Question: I need to create a matrix where I have points in a 0-1 range simulating a xor gate like in the picture bu points should exist in upper left and bottom right corners too.

I am using this code:
'''
pats = [0.4*rand(n/4,2);
0.4*rand(n/4,2)+0.6;
0.4*rand(n/4,2)+[0 0.5];
0.4*rand(n/4,2)-[0 0.5]+0.6];
'''
And I get the following error:
'''
Warning: Size vector should be a row
vector with integer elements.
> In main at 24
Warning: Size vector should be a row
vector with integer elements.
> In main at 24
Warning: Size vector should be a row
vector with integer elements.
> In main at 24
Warning: Size vector should be a row
vector with integer elements.
> In main at 24
Error using +
Matrix dimensions must agree.
Error in main (line 24)
pats = [0.4*rand(n/4,2);
'''
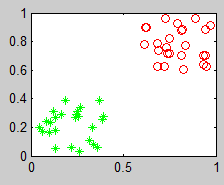
Answer: The element wise addition doesn't work for your 'randn(n/4,2) + [0 0.5]' because you are trying to add a 'n/4' by 2 matrix to a 1 by 2 matrix. You need to use 'bsxfun':
'''
pats = [0.4*rand(n/4,2);
0.4*rand(n/4,2)+0.6;
bsxfun(@plus,0.4*rand(n/4,2),[0 0.5]);
bsxfun(@minus,0.4*rand(n/4,2),[0 0.5]) + 0.6];
'''
The function 'bsxfun(@plus, A, b)' will add the i-th element of 'b' to the i-th column of matrix 'A'.